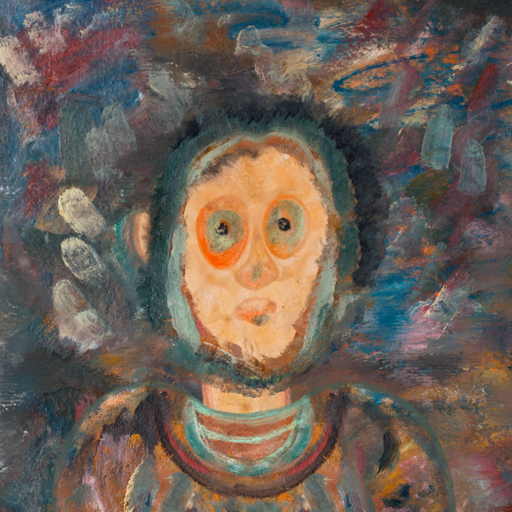
Background: Boggyland, Head And Neck Front: Childish, Face Front: Childish, Bust: Boggyland, Hair Front: Boggyland, Head Accessory: Blank, Second Necklace: Blank, Necklace: Blank, Baby: Blank